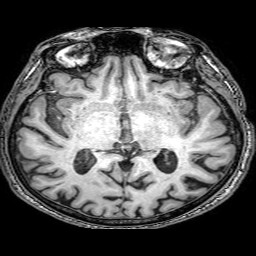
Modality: T1w
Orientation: coronal
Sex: male
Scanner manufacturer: philips
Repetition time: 0.008343 s
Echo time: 0.00389 s